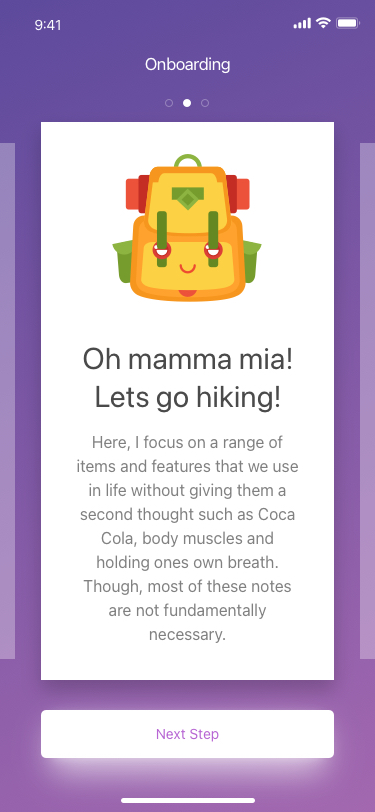
Text in this UI design:
Next Step
Oh mamma mia!
Lets go hiking!
Here, I focus on a range of items and features that we use in life without giving them a second thought such as Coca Cola, body muscles and holding ones own breath. Though, most of these notes are not fundamentally necessary.
Onboarding